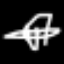
Label: airplane